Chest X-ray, PA view. Patient: 63 years old, sex M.
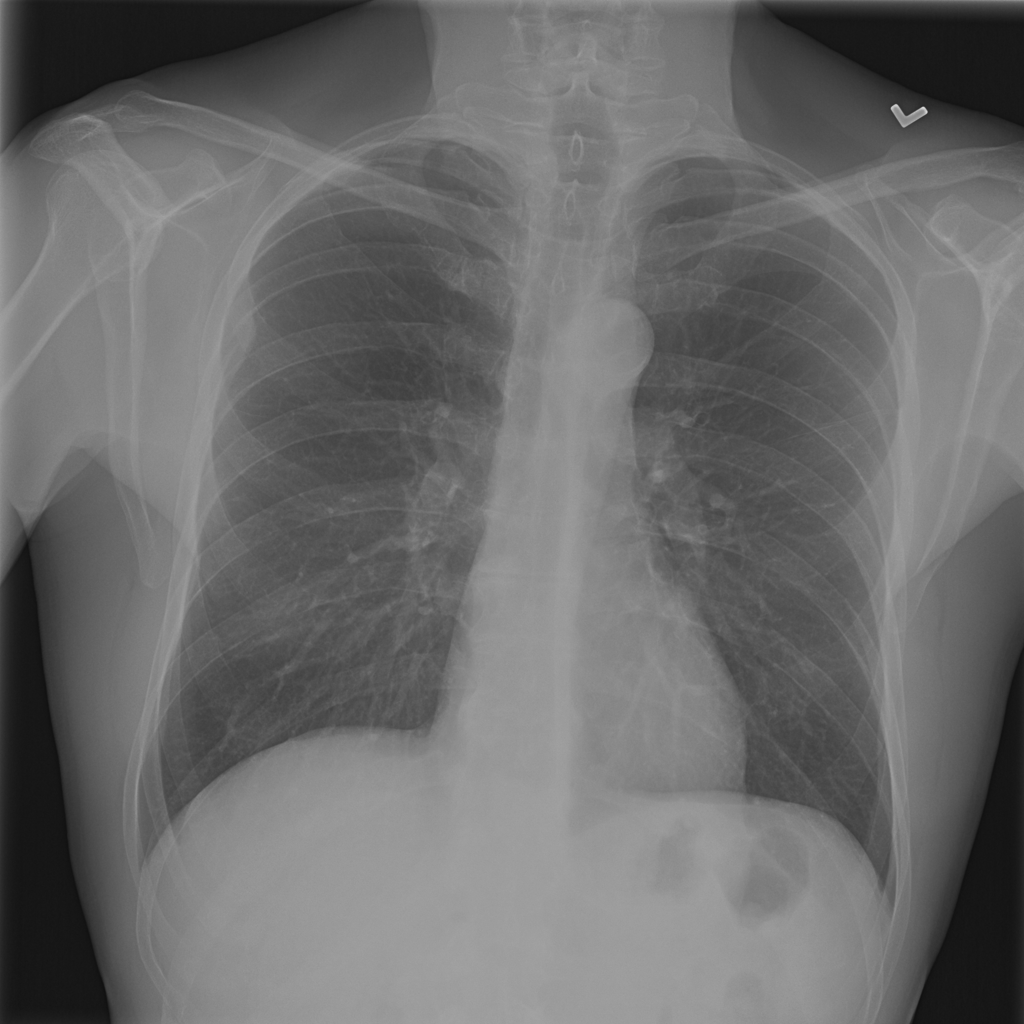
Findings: No Finding